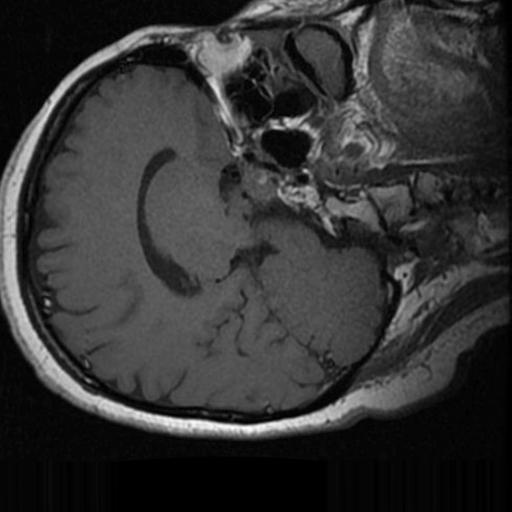
Label: brain_tumor